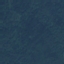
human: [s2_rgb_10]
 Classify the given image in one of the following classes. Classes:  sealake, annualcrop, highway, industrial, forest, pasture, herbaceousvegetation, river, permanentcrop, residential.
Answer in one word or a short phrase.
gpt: Forest